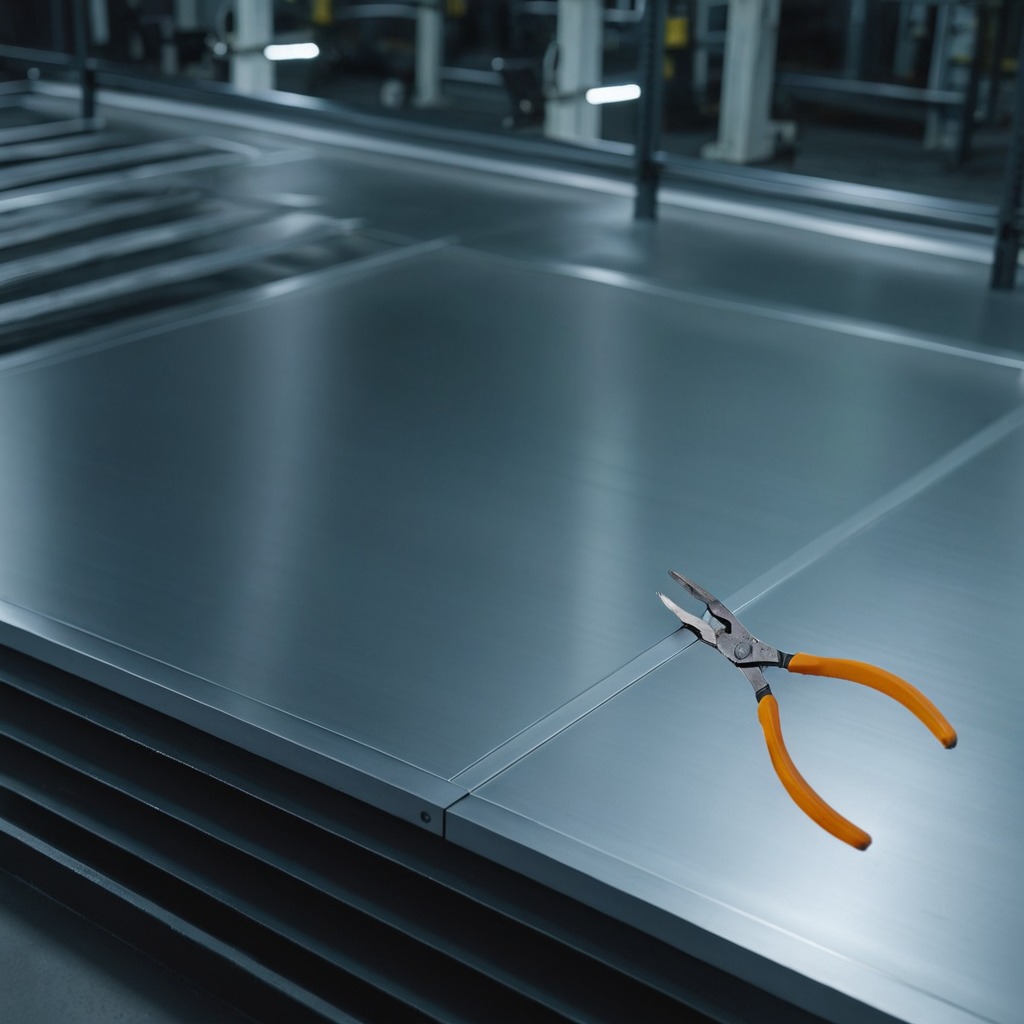
A plier is lying on the metal table in a machine shop under fluorescent lights.